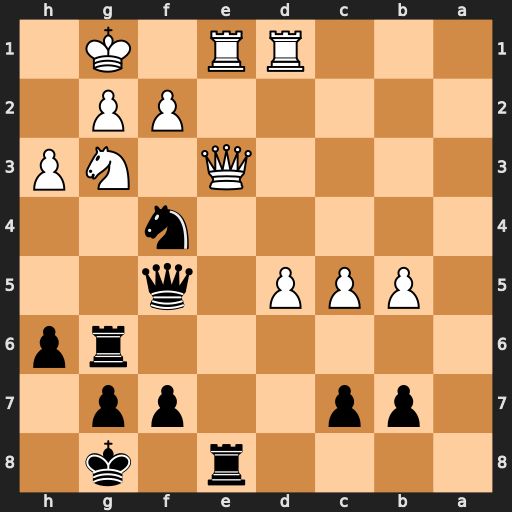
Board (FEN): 4r1k1/1pp2pp1/6rp/1PPP1q2/5n2/4Q1NP/5PP1/3RR1K1
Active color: b
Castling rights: -
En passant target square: -
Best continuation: Rxe3 Nxf5 Rxg2+